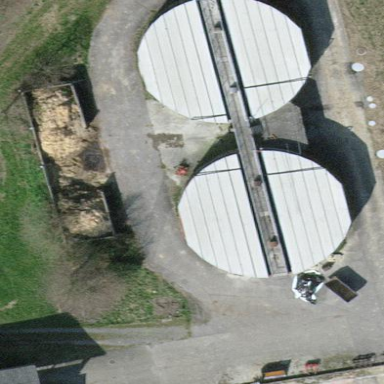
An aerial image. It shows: Storage tank building.